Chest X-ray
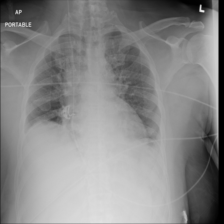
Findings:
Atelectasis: negative
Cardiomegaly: negative
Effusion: negative
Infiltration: positive
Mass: negative
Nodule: negative
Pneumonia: negative
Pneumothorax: negative
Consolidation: negative
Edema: negative
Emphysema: negative
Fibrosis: negative
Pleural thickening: negative
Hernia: negative